Question: I am trying to sort nodes of a treeview with respect to their text property of course. The problem is that my comparison class does not care about numbers. Here is the code:
'''
public class TreeNodeSorter : IComparer
{
public int Compare(object x, object y)
{
var tx = x as TreeNode;
var ty = y as TreeNode;
return string.Compare(tx.Text, ty.Text);
}
}
'''
And here is the result:

The first child node (Debug...) is ok, but my problem is why on earth "HBM\D10" is sorted before "HBM\D7" and so on...
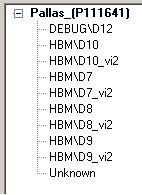
Answer: Have a read of <URL> . You may need to strip out everything else though to get their solution to work - as they sort either numerically or alphabetically.
If it's a dynamic filename, you may be best using a regex to just match the parts you want to sort by.